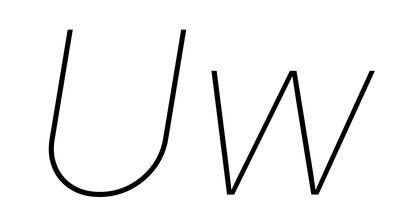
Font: Inter-Italic_Thin_Italic